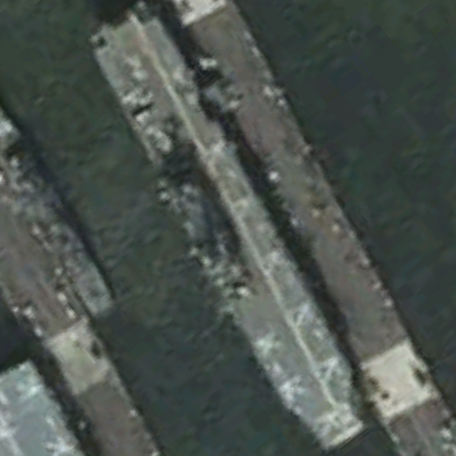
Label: assault